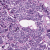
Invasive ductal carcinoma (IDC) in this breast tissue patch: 1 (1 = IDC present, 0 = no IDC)